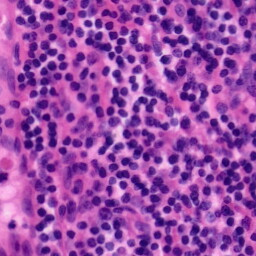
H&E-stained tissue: Tonsil